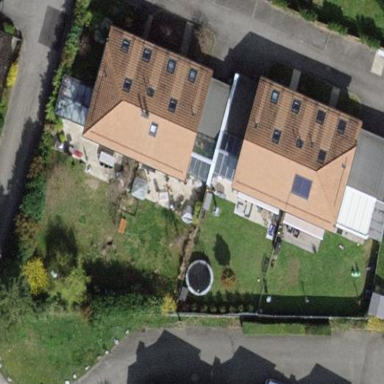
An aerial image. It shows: Garden enclosed by fence.